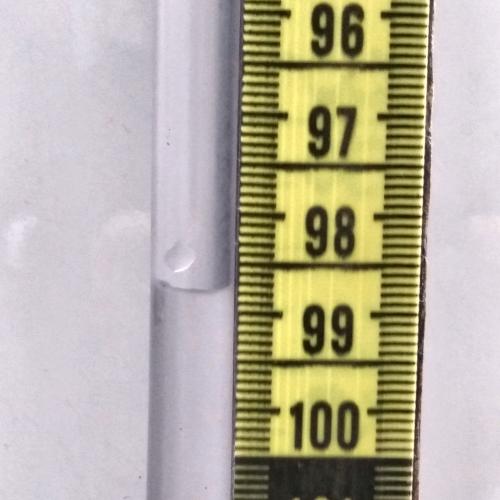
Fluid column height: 98.8 cm